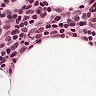
Metastatic tissue present: no